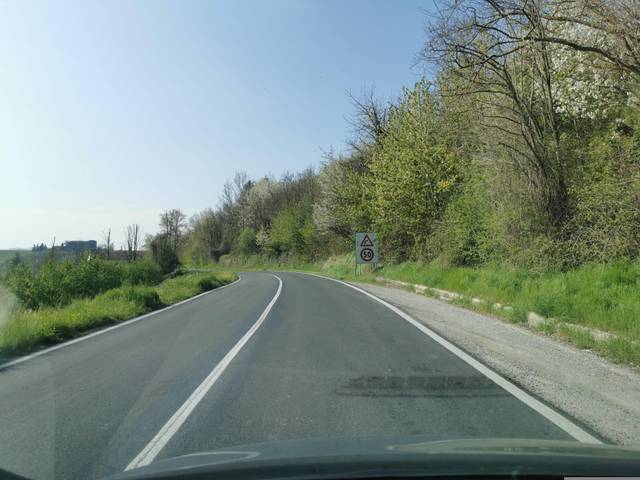
Region: Italy
Coordinates: 44.778, 8.197